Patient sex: F
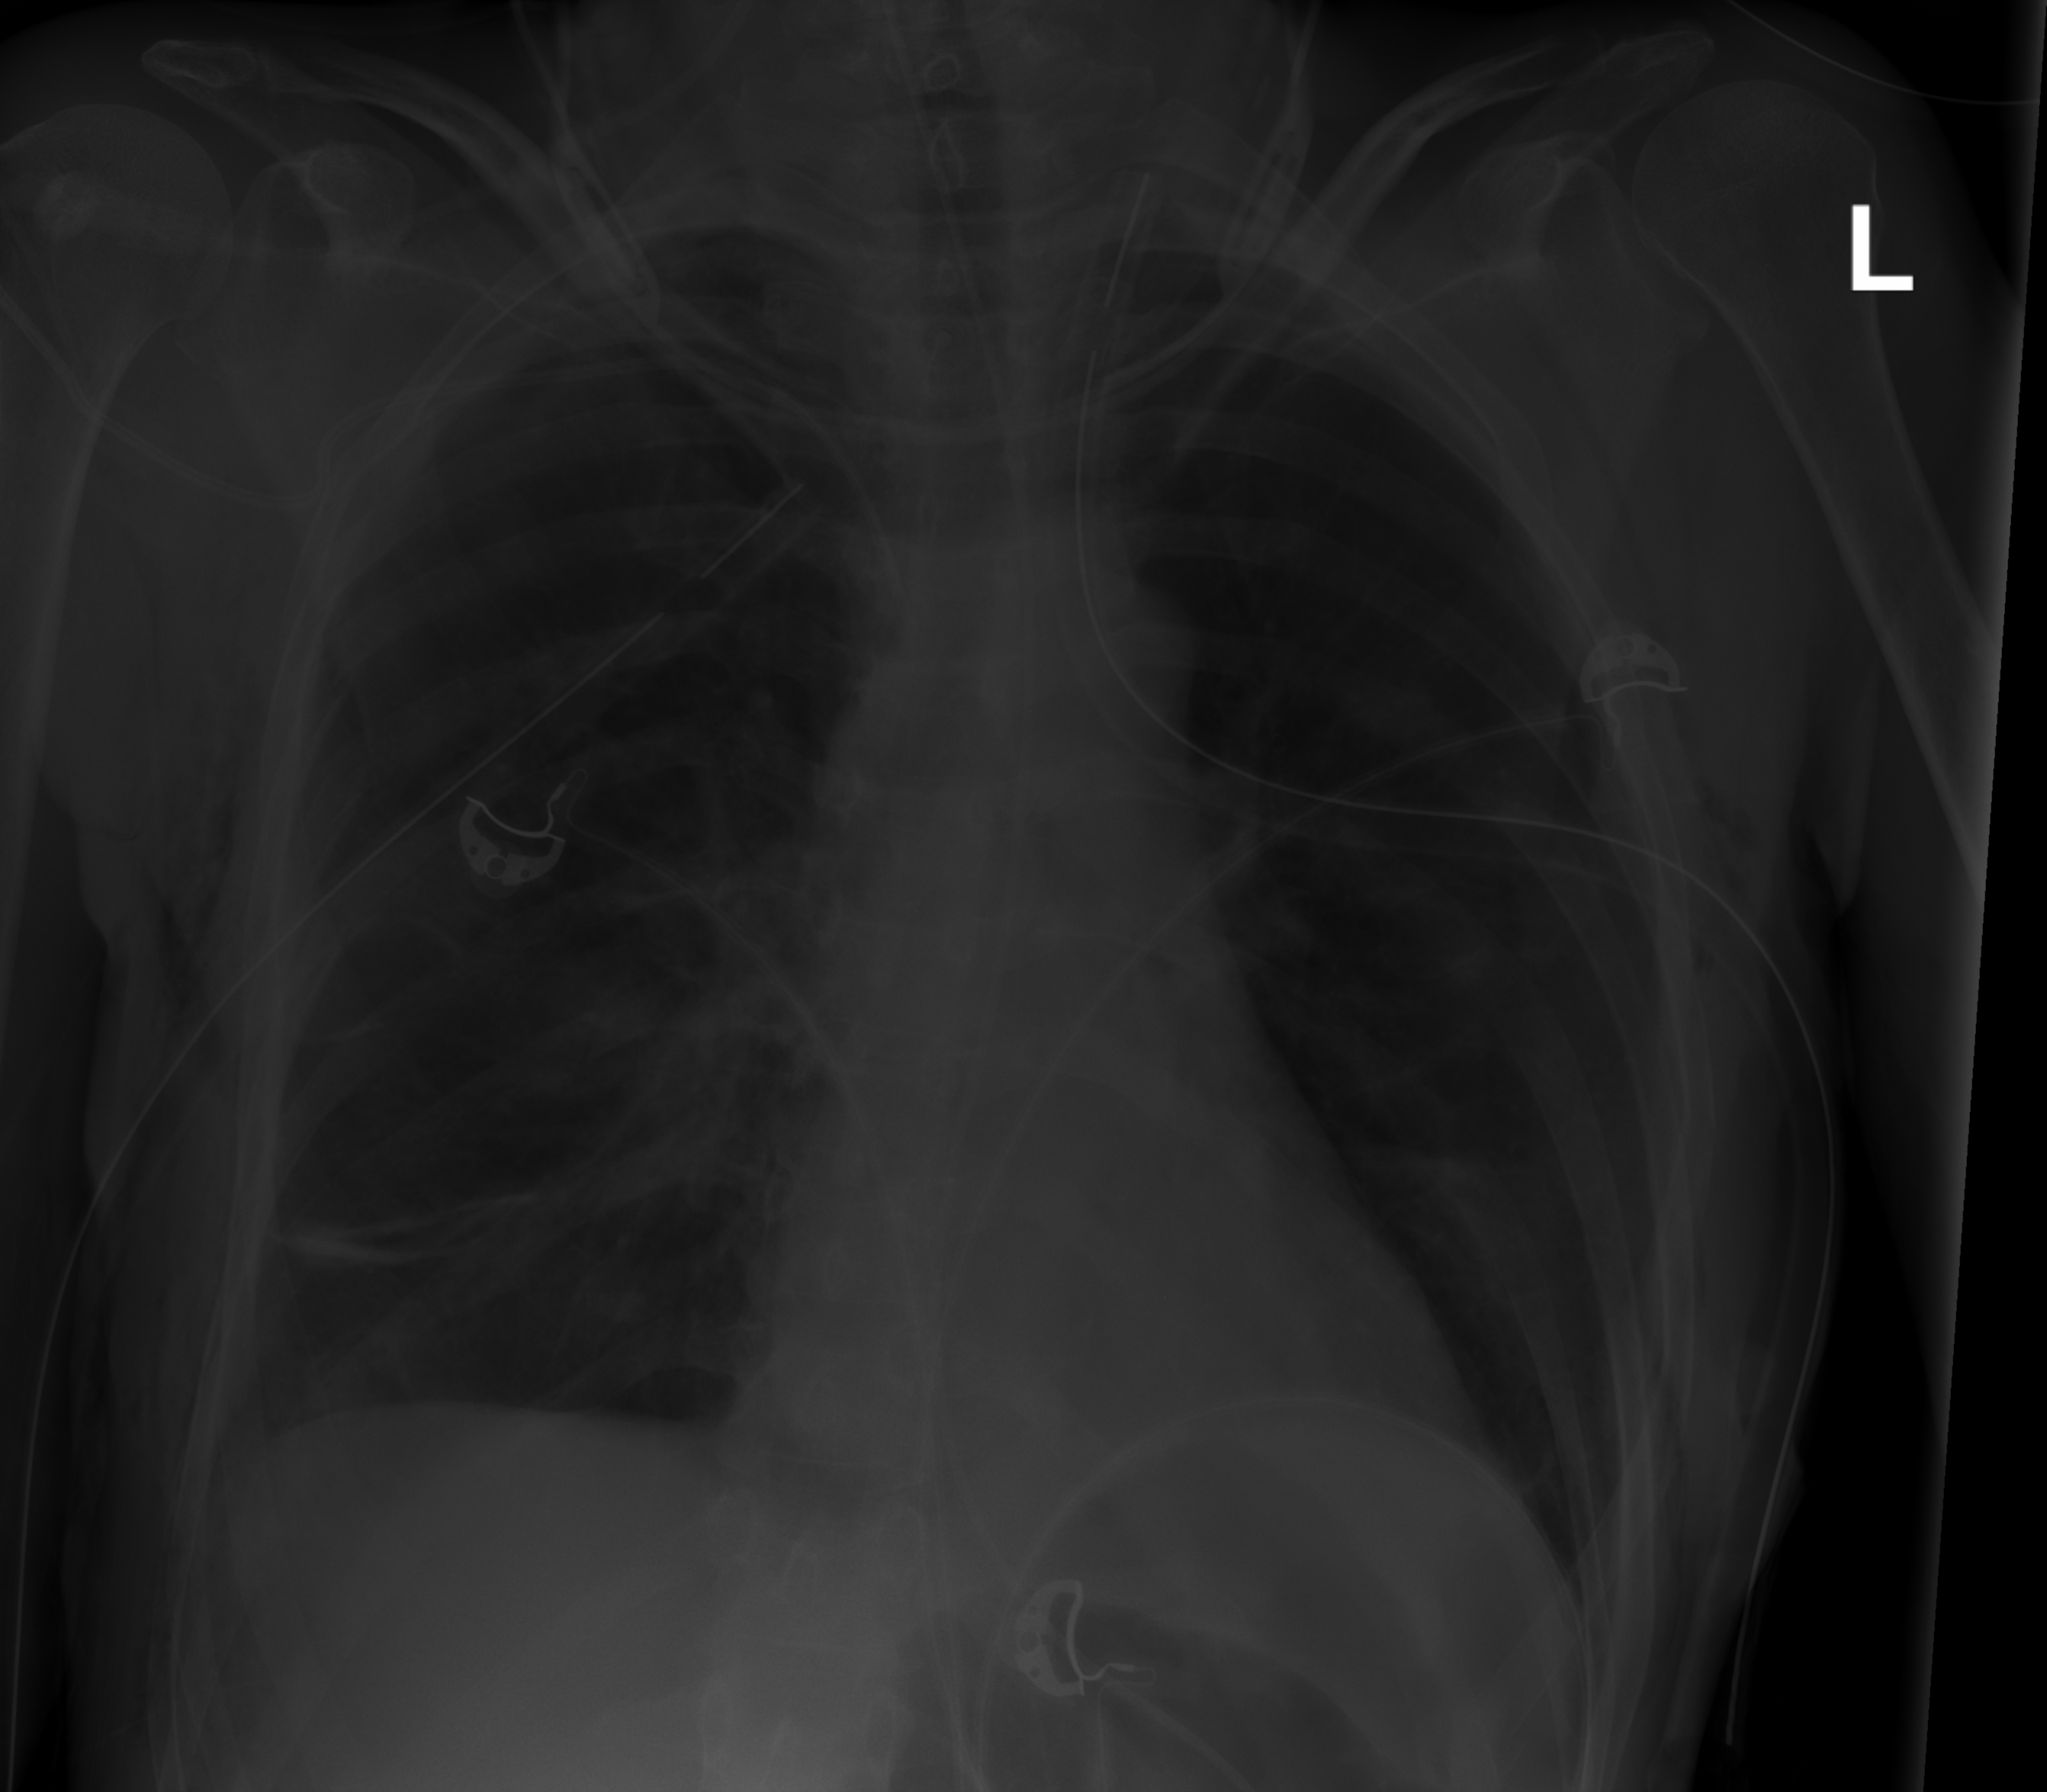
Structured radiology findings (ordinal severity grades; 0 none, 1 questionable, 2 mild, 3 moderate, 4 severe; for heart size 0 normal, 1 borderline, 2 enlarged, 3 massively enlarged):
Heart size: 0
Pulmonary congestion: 0
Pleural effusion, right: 0
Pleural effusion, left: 0
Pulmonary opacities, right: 0
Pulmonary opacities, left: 0
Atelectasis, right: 2
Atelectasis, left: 2